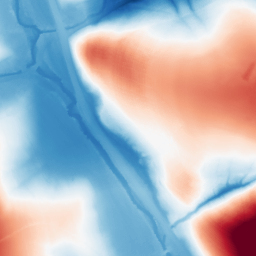
Category: morphological
Decomposition family: tophat_combined
Decomposition parameters: size: 100
Upsampling method: lanczos
Upsampling parameters: scale: 4
Upsampling scale: 4